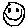
Label: smiley face